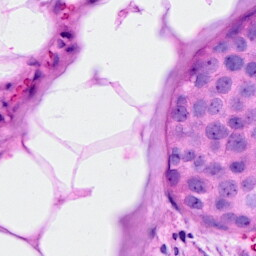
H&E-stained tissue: Breast